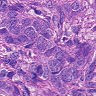
Metastatic tissue present: yes